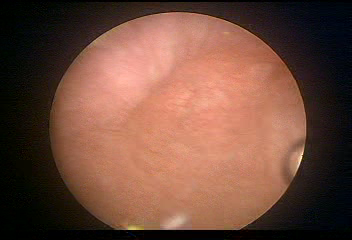
Modality: WLC
Class: Normal mucosa
Bladder cancer association: No